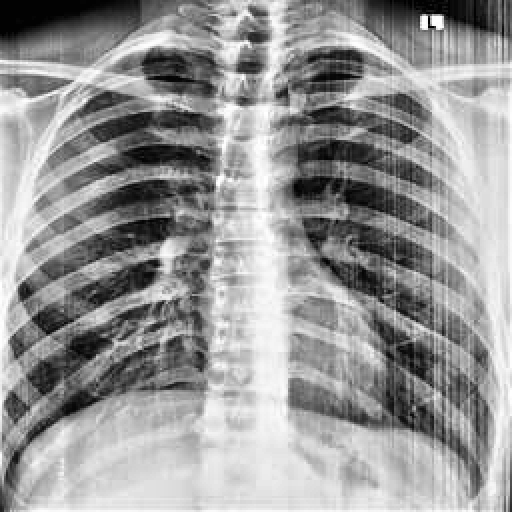
Finding: NORMAL